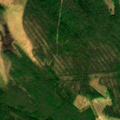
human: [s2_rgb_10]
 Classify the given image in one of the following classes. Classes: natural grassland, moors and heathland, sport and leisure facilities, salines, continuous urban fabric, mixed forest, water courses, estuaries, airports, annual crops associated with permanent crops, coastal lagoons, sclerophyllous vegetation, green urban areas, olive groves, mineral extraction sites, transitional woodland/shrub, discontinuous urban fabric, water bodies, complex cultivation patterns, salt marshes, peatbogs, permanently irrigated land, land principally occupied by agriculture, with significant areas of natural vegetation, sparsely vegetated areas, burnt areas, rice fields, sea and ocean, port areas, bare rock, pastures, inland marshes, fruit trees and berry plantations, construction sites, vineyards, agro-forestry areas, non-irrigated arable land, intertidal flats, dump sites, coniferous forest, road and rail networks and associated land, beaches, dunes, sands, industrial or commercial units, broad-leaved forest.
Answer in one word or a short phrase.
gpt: coniferous forest, mixed forest, peatbogs